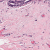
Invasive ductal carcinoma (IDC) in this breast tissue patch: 0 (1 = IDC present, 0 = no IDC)